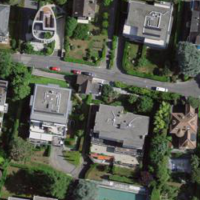
EUNIS habitat code: 54
Species observed at this site:
Sedum album